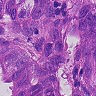
Metastatic tissue present: yes